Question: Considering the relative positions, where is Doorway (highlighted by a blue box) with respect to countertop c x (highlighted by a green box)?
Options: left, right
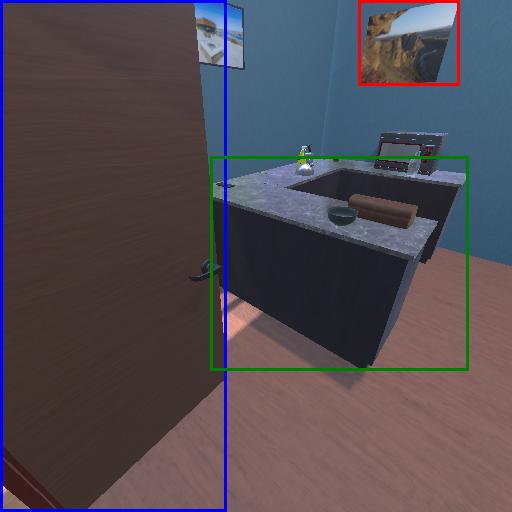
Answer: left